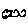
Label: cloud